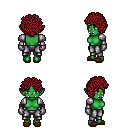
a pixel art fantasy rpg character, female body template, orc, green skin, steel arm armor, metal pants, brunette curly afro hairstyle, metal gloves, brown slippers, four views (front, back, left, right), 2x2 character sprite sheet, small pixel art, hard edges, no anti-aliasing